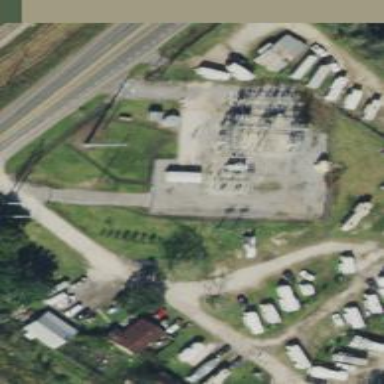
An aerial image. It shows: Outdoor distribution level power substation.